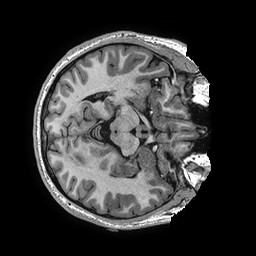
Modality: T1w
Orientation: axial
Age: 30
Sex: male
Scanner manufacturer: ge
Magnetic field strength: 3 T
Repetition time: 0.006952 s
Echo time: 0.00292 s